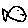
Label: fish